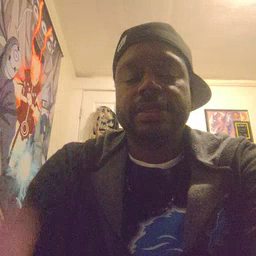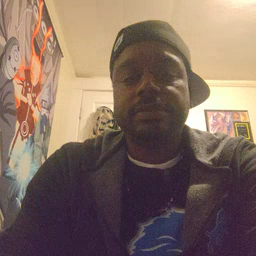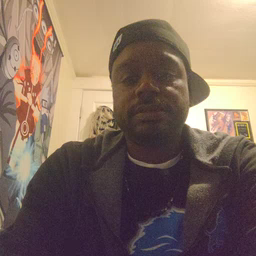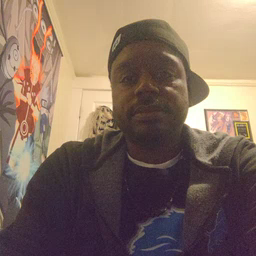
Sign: morning